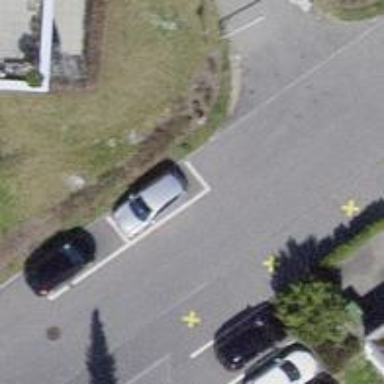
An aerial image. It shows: Parking lane area.